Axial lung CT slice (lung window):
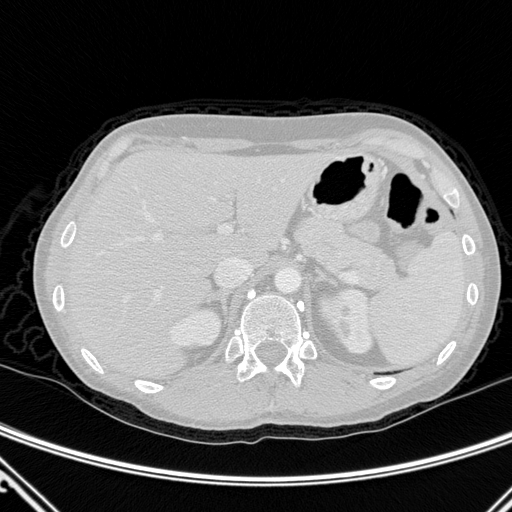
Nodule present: no